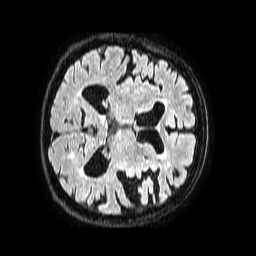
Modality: FLAIR
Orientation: axial
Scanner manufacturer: philips
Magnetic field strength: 1.5 T
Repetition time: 4.8 s
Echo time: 0.3 s